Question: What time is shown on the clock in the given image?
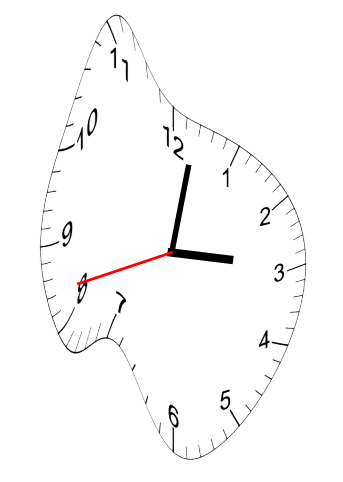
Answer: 03:01:42